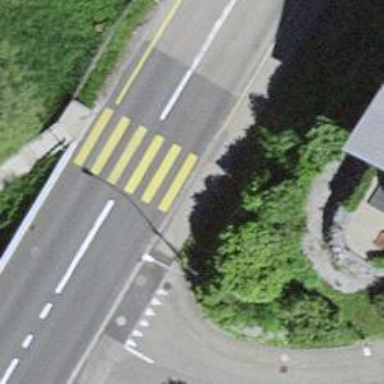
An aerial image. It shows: Uncontrolled zebra crossing on the road.